Interaction volume radius: 10 \u00c5
Interaction volume height: 10 \u00c5
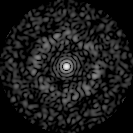
Disorder parameter: 0.8806